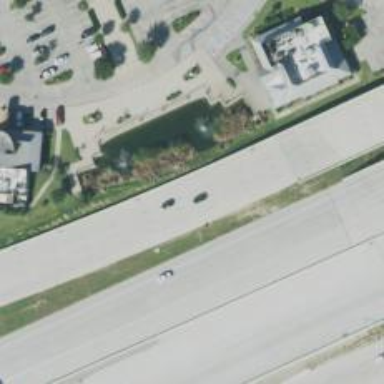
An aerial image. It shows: Secondary road with frontage road alongside.